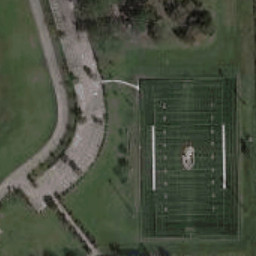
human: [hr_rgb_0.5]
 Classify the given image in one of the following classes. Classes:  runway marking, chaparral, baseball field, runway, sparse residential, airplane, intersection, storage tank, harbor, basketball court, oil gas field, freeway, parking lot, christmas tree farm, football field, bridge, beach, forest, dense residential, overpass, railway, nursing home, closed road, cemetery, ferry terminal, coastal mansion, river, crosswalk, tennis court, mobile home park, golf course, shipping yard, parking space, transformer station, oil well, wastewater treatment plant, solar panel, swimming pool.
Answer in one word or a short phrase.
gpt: football field